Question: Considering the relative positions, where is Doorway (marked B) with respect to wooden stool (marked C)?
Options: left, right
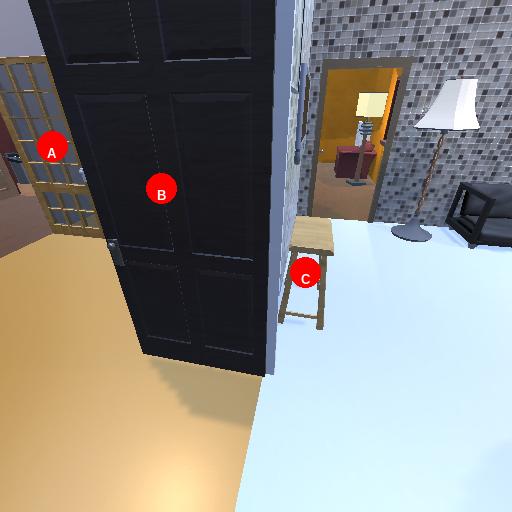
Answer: left